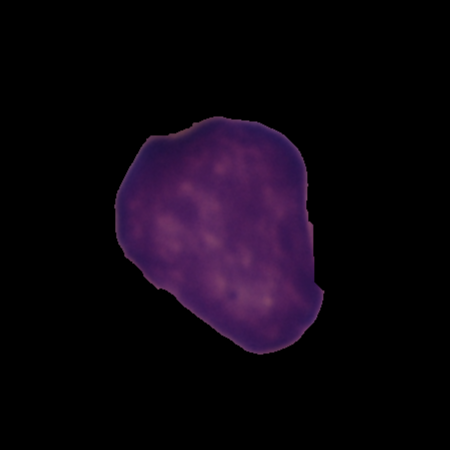
Label: cancer